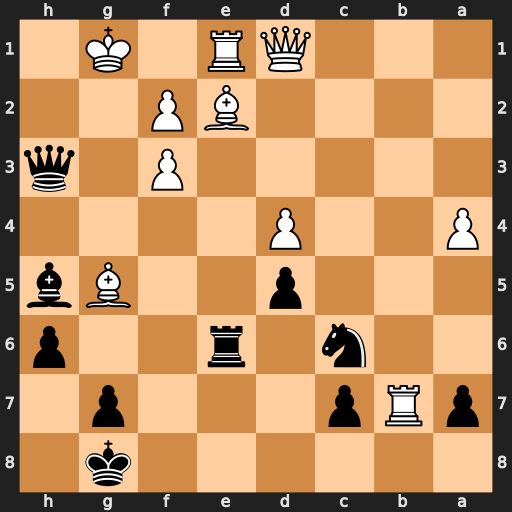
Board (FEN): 6k1/pRp3p1/2n1r2p/3p2Bb/P2P4/5P1q/4BP2/3QR1K1
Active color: b
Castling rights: -
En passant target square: -
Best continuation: Rg6 f4 Bxe2 Qxe2 hxg5 Qe8+ Kh7 Re3 Qg4+ Rg3 Qd1+ Kg2 Rh6